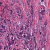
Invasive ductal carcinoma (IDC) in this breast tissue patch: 1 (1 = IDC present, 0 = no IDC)